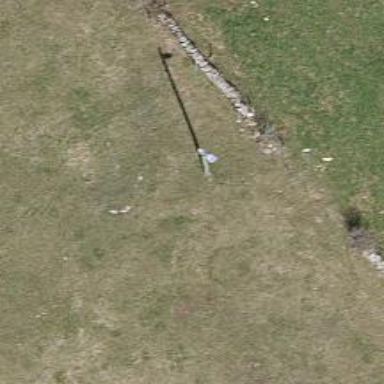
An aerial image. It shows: Utility pole in the area.